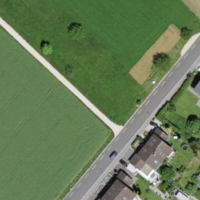
EUNIS habitat code: 25
Species observed at this site:
Juglans regia